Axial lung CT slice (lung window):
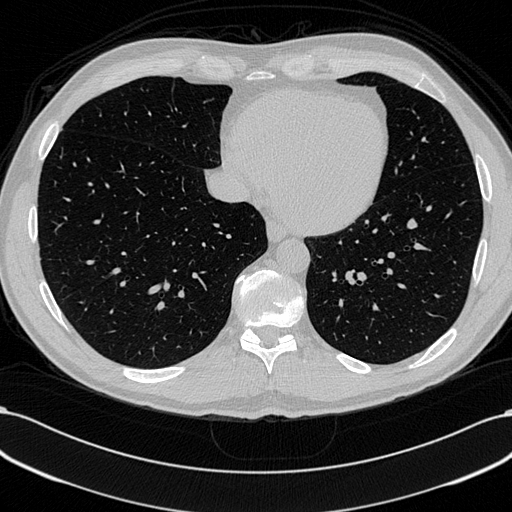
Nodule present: no